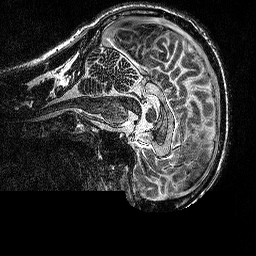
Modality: MP2RAGE
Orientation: sagittal
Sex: male
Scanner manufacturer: siemens
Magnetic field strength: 3 T
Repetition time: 5 s
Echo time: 0.00292 s